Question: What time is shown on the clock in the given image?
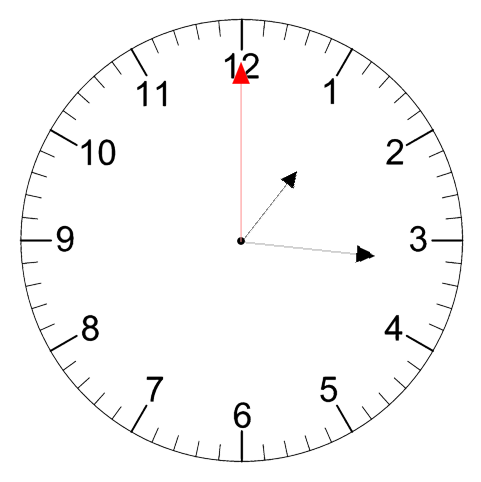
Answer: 01:16:00